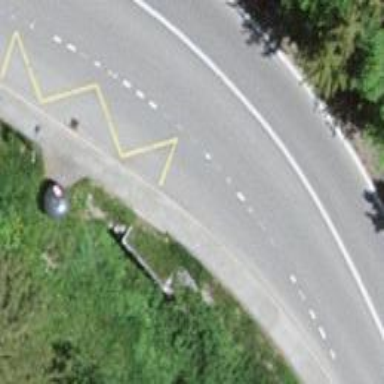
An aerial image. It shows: Bus stop with platform for public transport.